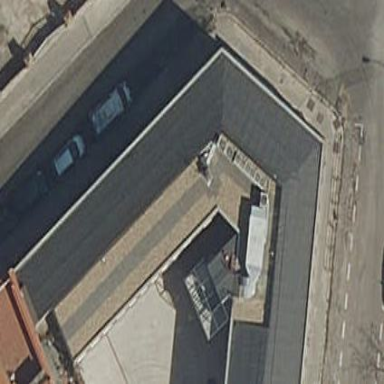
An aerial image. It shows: Police building.